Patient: sex F, age 83
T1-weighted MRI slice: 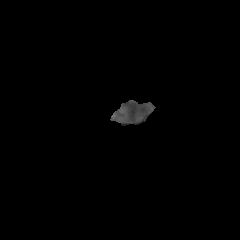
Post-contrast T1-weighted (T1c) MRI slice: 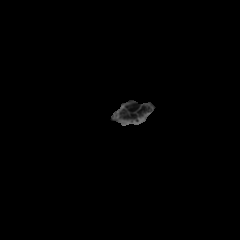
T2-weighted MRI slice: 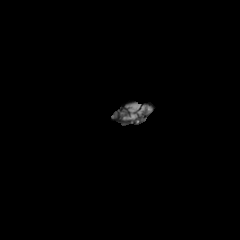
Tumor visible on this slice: yes
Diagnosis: Glioblastoma, IDH-wildtype
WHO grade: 4